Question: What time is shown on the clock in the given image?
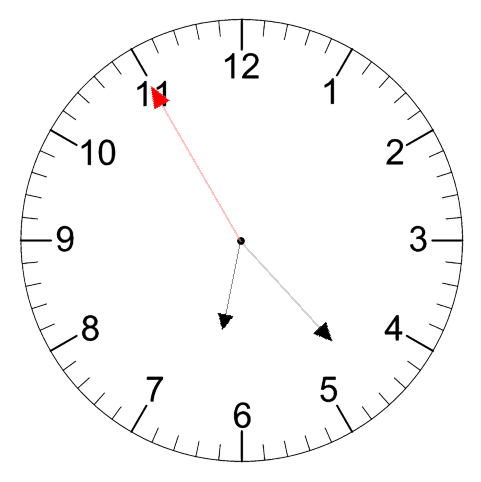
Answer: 06:22:55